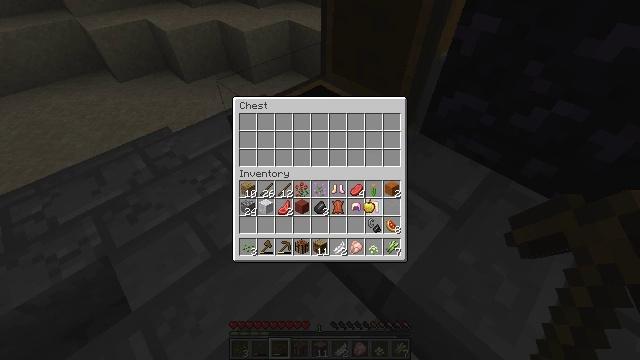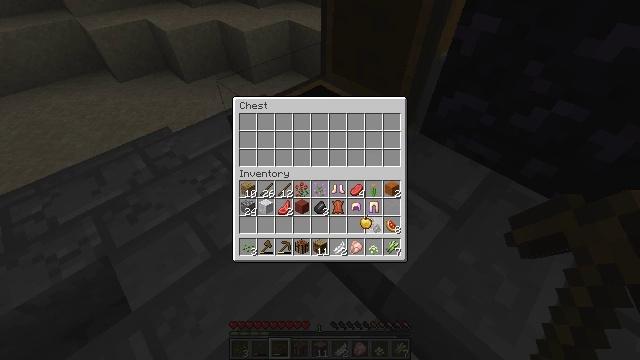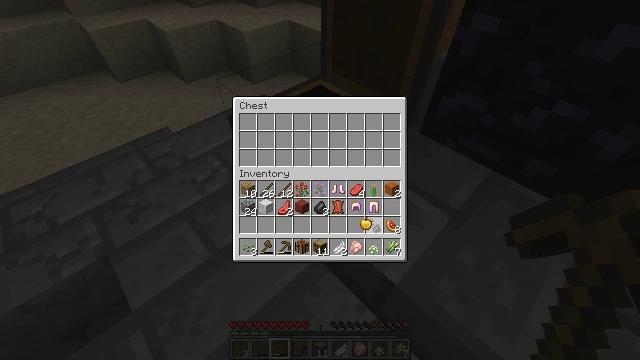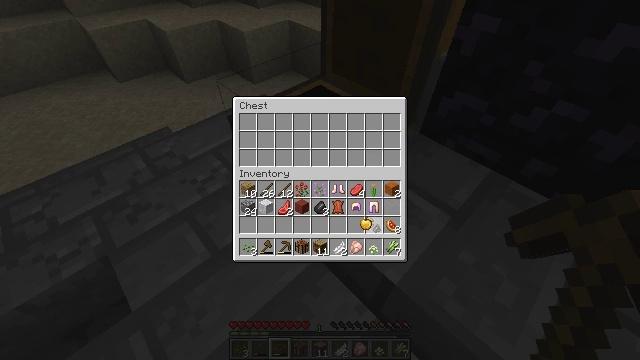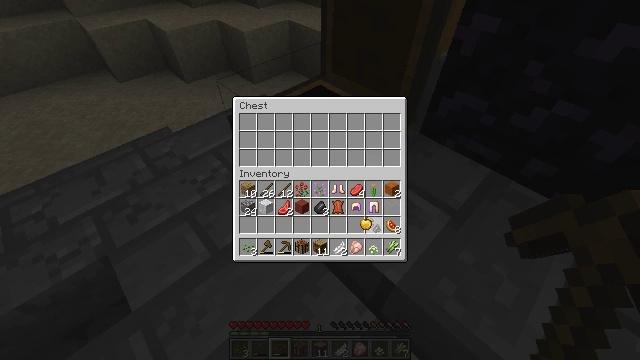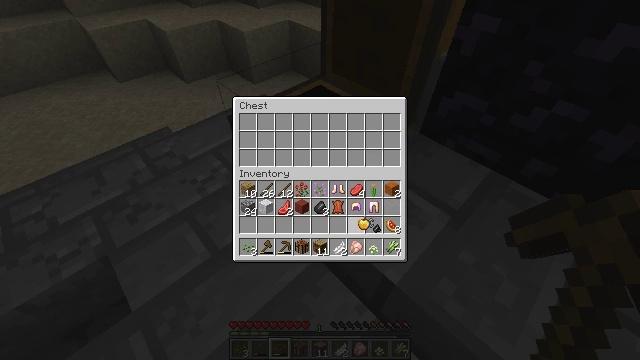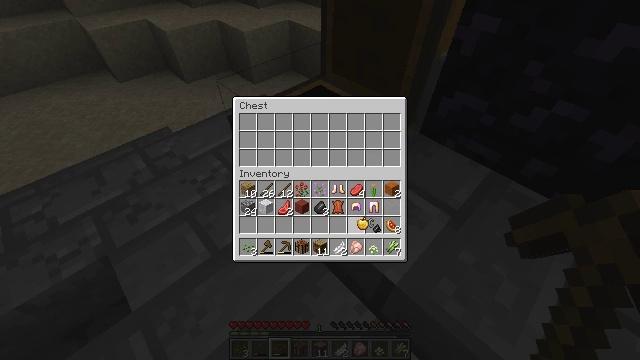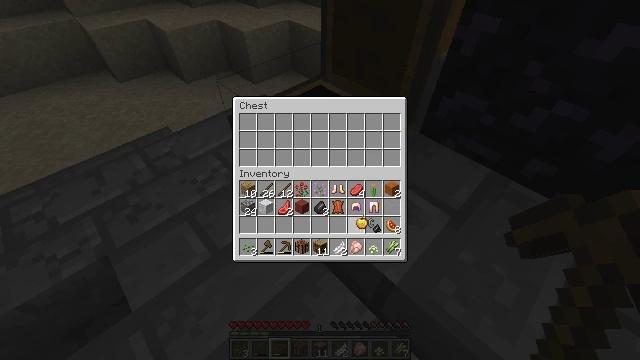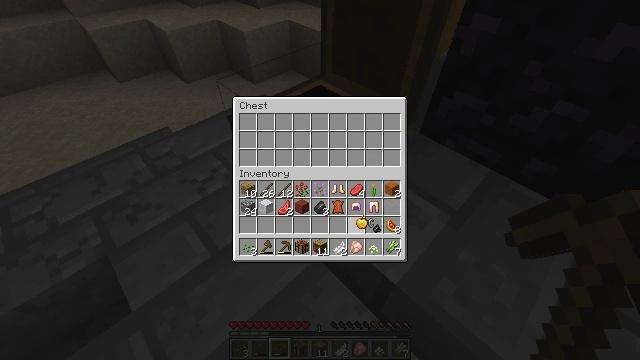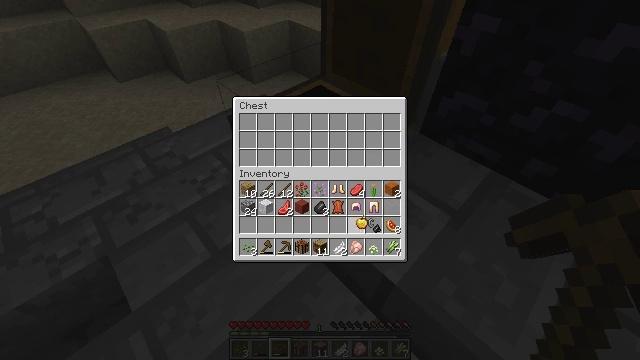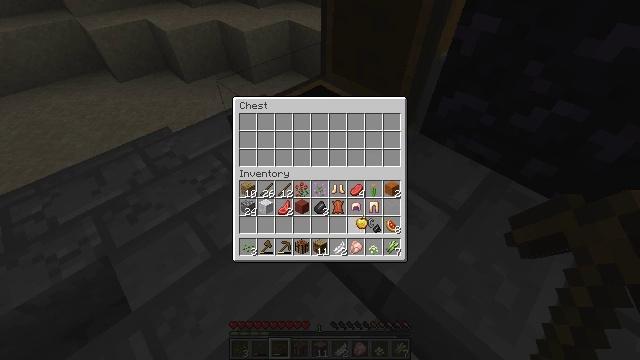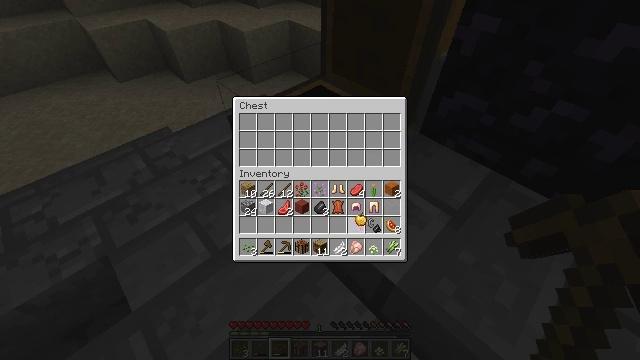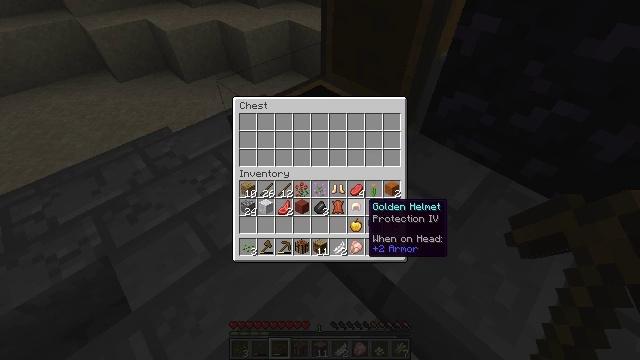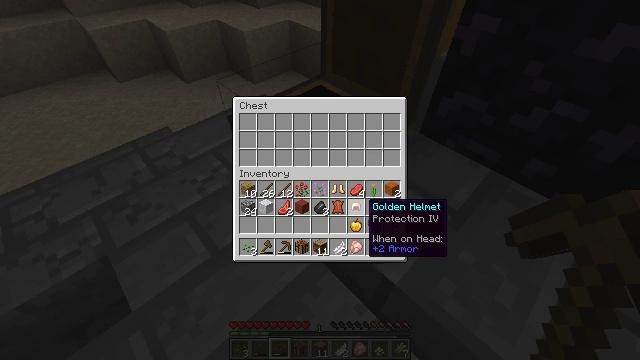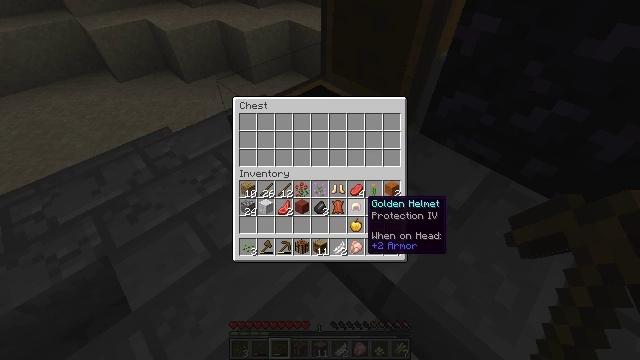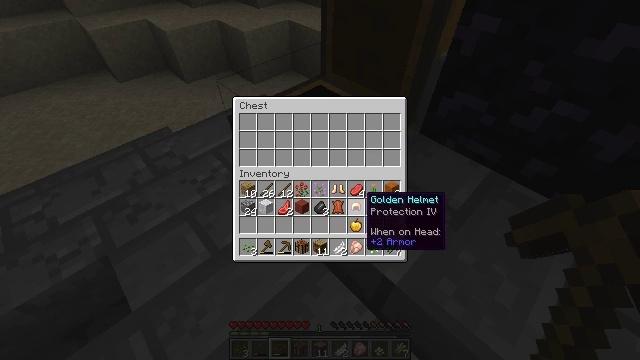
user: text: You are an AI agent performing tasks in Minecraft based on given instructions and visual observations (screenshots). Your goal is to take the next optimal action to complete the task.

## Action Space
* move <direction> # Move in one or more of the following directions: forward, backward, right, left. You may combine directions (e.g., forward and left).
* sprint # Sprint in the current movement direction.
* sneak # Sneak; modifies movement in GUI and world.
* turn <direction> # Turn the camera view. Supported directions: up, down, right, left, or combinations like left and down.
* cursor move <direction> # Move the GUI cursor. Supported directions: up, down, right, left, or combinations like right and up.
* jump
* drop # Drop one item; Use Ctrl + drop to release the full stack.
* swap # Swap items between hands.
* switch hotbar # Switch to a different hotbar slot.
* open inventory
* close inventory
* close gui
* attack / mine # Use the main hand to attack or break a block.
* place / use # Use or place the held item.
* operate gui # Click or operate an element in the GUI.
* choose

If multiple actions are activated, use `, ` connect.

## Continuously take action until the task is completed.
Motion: motion action
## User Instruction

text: Mine the chest to collect it.
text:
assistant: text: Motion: cursor move down
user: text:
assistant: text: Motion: no_op
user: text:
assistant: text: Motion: no_op
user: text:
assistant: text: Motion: no_op
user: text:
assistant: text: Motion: no_op
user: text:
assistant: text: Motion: no_op
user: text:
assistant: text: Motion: no_op
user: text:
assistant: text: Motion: no_op
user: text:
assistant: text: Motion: operate gui
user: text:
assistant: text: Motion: operate gui
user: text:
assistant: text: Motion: operate gui
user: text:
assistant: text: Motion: no_op
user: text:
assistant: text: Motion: no_op
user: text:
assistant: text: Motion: no_op
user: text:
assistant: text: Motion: no_op
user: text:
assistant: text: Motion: no_op
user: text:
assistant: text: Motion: no_op
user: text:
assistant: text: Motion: no_op
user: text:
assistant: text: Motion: no_op
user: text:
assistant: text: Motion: no_op
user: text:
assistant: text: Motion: no_op
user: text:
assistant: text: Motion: no_op
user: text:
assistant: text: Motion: no_op
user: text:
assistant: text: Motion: no_op
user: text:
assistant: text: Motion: no_op
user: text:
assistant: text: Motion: no_op
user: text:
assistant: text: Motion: no_op
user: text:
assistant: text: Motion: no_op
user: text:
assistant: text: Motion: no_op
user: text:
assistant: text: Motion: no_op